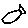
Label: fish